Field crop: tomato
Growth stage: 2
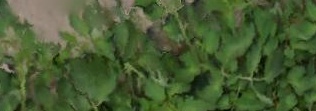
Species: tomato